Question: <URL>I have three tables file and milestone event. I want to count milestones but by Company.
For example, if I want to count number of last milestone added for the milestone 'id=1', I do this:
'''
select count('id') as st
from (
select idfile,
max(idmilestone) as max_idmilestone
from milestoneevent
group by idfile)
d where max_idmilestone =1
'''
my problem is how to count them but for each company in table file I have column company. See the picture for more details

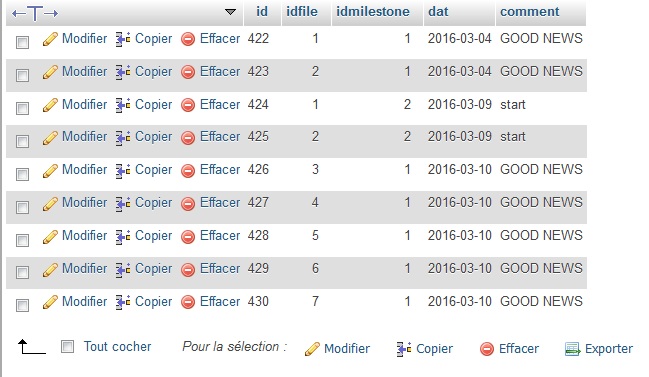
Answer: Statement should look like this
'''
SELECT d.Comp,count(*),d.max_idmilestone FROM (
SELECT Comp, max(idmilestone) as max_idmilestone, count(idmilestone) as number FROM milestoneevent
INNER JOIN file ON file.id = idfile
GROUP BY idfile, Comp
) d GROUP BY d.max_idmilestone, d.Comp
'''
In the subquery it give you the max(idmilestone) for every company but only if one milestone exists for a idfile, than count how many a max_idmilestone is occuring.
'''
+-----------+----------+---+
| Comp | count(*) | |
+-----------+----------+---+
| Microsoft | 5 | 1 |
| Oracle | 1 | 1 |
| Microsoft | 2 | 2 |
| Oracle | 1 | 2 |
+-----------+----------+---+
'''
**Query for Company or milestoneid
If you want to query for Company or max_idmilestone just do this
'''
SELECT d.Comp,count(*),d.max_idmilestone FROM (
SELECT Comp, max(idmilestone) as max_idmilestone, count(idmilestone) as number FROM milestoneevent
INNER JOIN file ON file.id = idfile
WHERE Comp = "Microsoft"
GROUP BY idfile, Comp
) d
WHERE d.max_idmilestone = 1
GROUP BY d.max_idmilestone, d.Comp
'''
'''
+-----------+----------+---+
| Comp | count(*) | |
+-----------+----------+---+
| Microsoft | 5 | 1 |
+-----------+----------+---+
'''
'''
CREATE TABLE 'milestoneevent' (
'id' INT(22) NOT NULL auto_increment,
'idfile' INT(64) NOT NULL,
'idmilestone' INT(64) NOT NULL,
'company' VARCHAR(64) NOT NULL,
PRIMARY KEY ('id')
) ENGINE=InnoDB DEFAULT CHARSET=utf8;
CREATE TABLE 'file' (
'id' int(22) NOT NULL AUTO_INCREMENT,
'Comp' varchar(64) NOT NULL,
PRIMARY KEY ('id')
) ENGINE=InnoDB AUTO_INCREMENT=9 DEFAULT CHARSET=utf8;
'''
'''
+----+--------+-------------+
| id | idfile | idmilestone |
+----+--------+-------------+
| 1 | 1 | 1 |
| 2 | 10 | 1 |
| 3 | 11 | 1 |
| 4 | 12 | 1 |
| 5 | 13 | 1 |
| 6 | 14 | 1 |
| 7 | 15 | 1 |
| 8 | 16 | 2 |
| 9 | 14 | 2 |
| 10 | 18 | 2 |
+----+--------+-------------+
+----+-----------+
| id | Comp |
+----+-----------+
| 1 | Microsoft |
| 10 | Microsoft |
| 11 | Microsoft |
| 12 | Microsoft |
| 13 | Microsoft |
| 14 | Microsoft |
| 15 | Oracle |
| 16 | Oracle |
| 18 | Microsoft |
+----+-----------+
'''